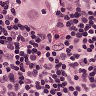
Metastatic tissue present: yes